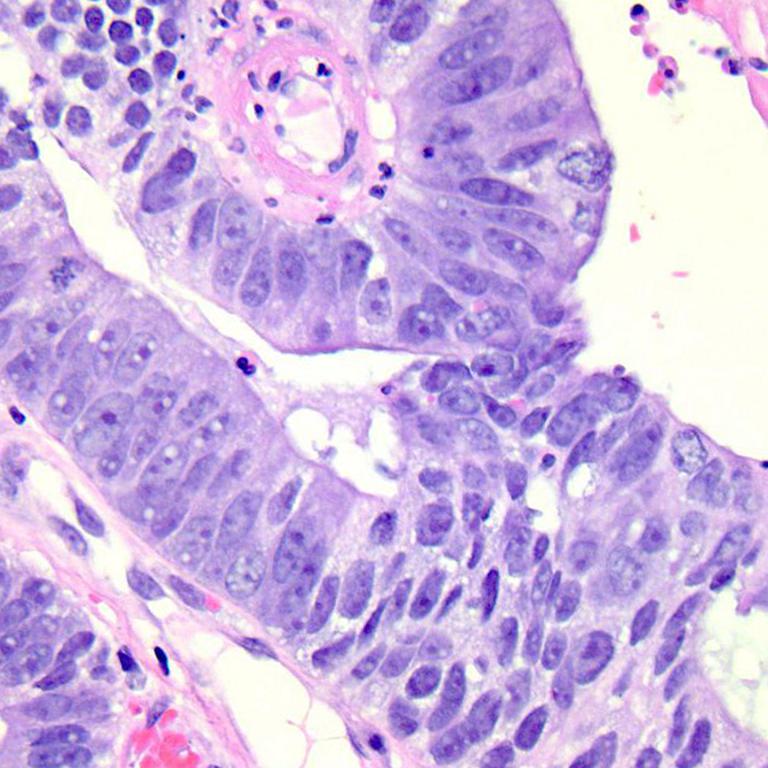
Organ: colon
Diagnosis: adenocarcinomas